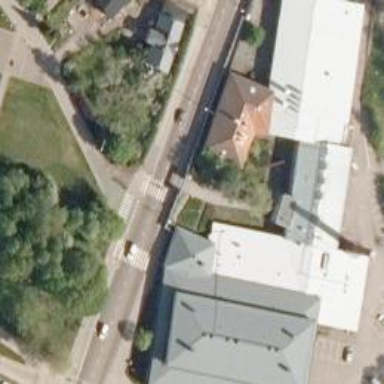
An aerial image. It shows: Secondary road with asphalt surface.